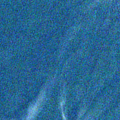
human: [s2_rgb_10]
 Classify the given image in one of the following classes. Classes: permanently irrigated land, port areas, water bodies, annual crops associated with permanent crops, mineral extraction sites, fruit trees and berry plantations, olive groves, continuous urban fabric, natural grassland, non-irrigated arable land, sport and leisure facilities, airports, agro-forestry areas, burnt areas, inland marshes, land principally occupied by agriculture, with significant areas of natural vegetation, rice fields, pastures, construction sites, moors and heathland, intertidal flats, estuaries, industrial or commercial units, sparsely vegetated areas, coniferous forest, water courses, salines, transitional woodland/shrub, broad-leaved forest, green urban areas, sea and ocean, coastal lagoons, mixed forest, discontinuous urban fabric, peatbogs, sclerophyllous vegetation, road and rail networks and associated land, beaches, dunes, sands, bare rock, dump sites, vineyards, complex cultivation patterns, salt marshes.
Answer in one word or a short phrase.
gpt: sea and ocean